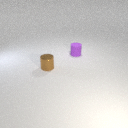
small purple rubber cylinder behind small brown metal cylinder